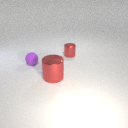
large red metal cylinder in front of small red metal cylinder